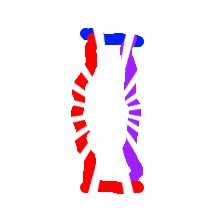
Shape: rectangle